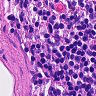
Metastatic tissue present: no